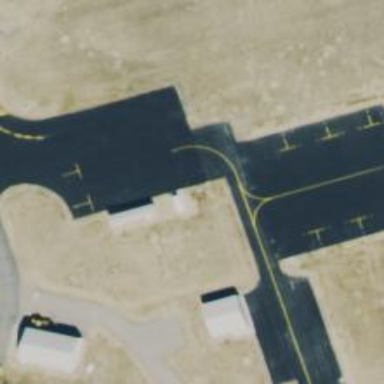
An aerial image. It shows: View of taxiway at the airport.